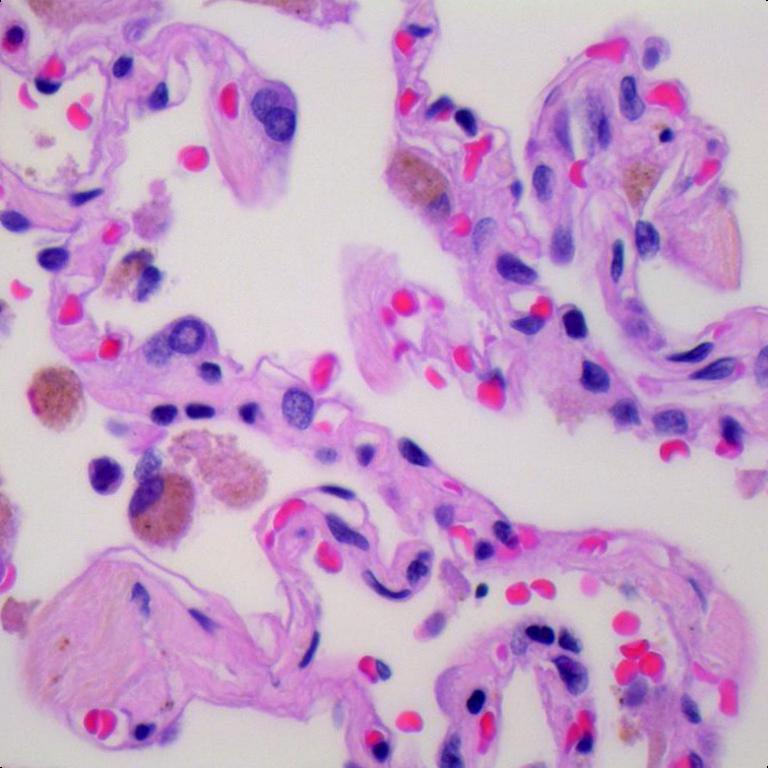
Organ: lung
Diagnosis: benign